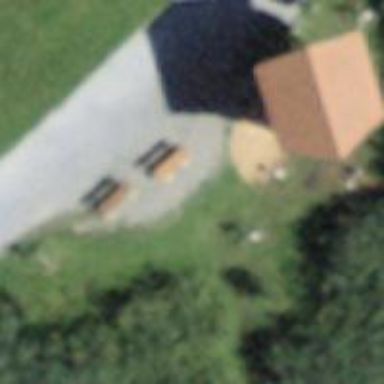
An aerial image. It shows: Brown bench.